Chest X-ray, PA view. Patient: 29 years old, sex M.
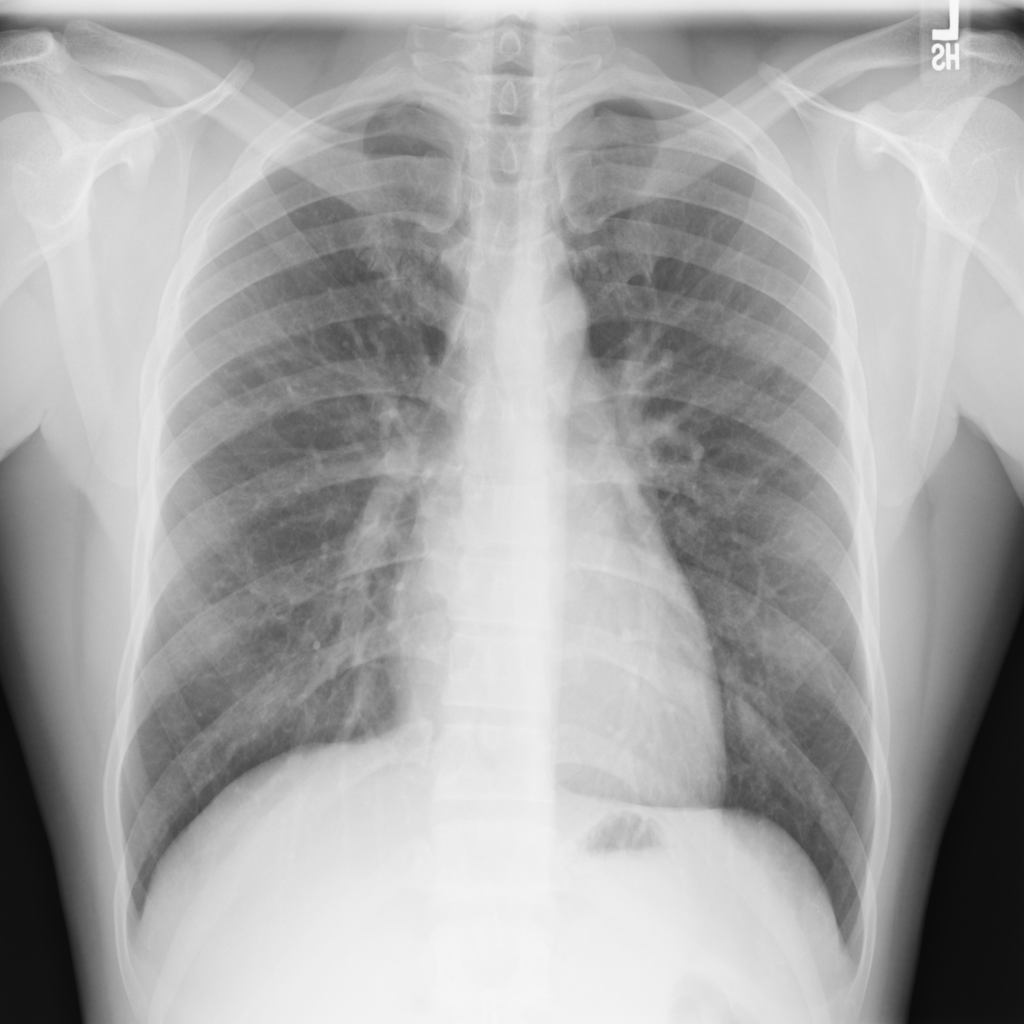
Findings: No Finding